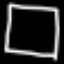
Label: square